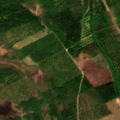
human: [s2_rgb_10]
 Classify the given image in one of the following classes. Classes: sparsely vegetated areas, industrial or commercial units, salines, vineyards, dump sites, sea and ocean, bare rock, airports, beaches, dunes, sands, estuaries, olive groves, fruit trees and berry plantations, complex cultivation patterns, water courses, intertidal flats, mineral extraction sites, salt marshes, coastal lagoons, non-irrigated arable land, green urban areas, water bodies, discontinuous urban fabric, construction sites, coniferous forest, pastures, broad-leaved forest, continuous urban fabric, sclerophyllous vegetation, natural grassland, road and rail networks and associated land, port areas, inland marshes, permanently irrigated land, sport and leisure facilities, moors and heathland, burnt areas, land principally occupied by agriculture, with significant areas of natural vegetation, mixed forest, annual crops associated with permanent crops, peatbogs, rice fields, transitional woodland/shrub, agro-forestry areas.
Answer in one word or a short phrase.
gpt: mixed forest, transitional woodland/shrub, peatbogs